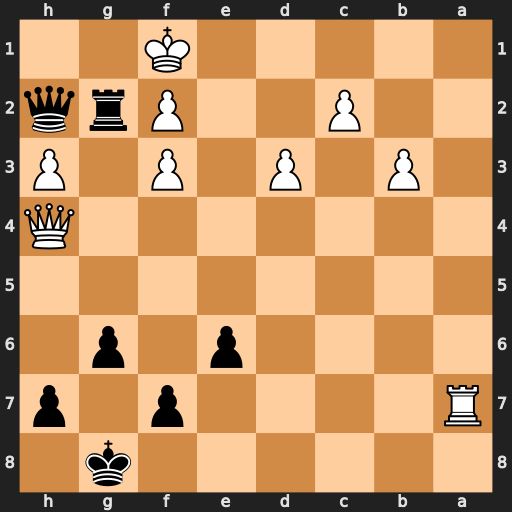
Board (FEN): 6k1/R4p1p/4p1p1/8/7Q/1P1P1P1P/2P2Prq/5K2
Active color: b
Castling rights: -
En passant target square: -
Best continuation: Rg1+ Ke2 Qe5+ Qe4 Qc3